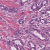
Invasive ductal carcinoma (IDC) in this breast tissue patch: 1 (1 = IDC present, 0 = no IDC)